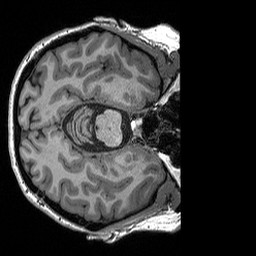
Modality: T1w
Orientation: axial
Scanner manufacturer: siemens
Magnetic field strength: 3 T
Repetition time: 2.3 s
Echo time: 0.00298 s